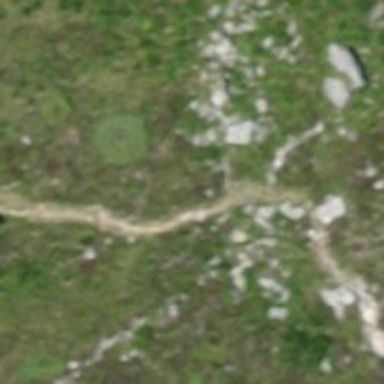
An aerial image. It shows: Path.